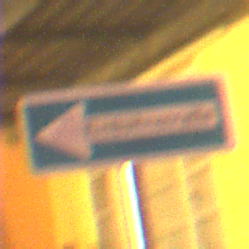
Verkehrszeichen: EinbahnstrasseLinksweisend
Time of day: Night
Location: Outdoor (Urban)
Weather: Clear
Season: NotSpecified
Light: Artificial